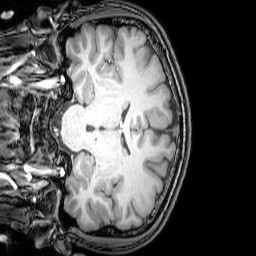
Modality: T1w
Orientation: coronal
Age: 24
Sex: male
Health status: healthy
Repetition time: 0.081 s
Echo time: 0.037 s